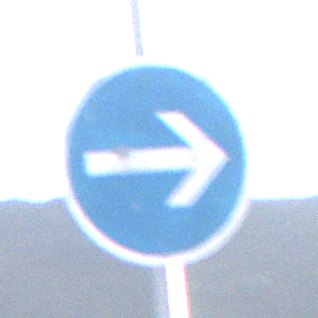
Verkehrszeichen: VorgeschriebeneFahrtrichtungHierRechts
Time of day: SunriseSunset
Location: Outdoor (Nature)
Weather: Clear
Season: NotSpecified
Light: Natural